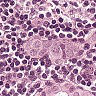
Metastatic tissue present: yes